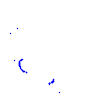
Particle: proton